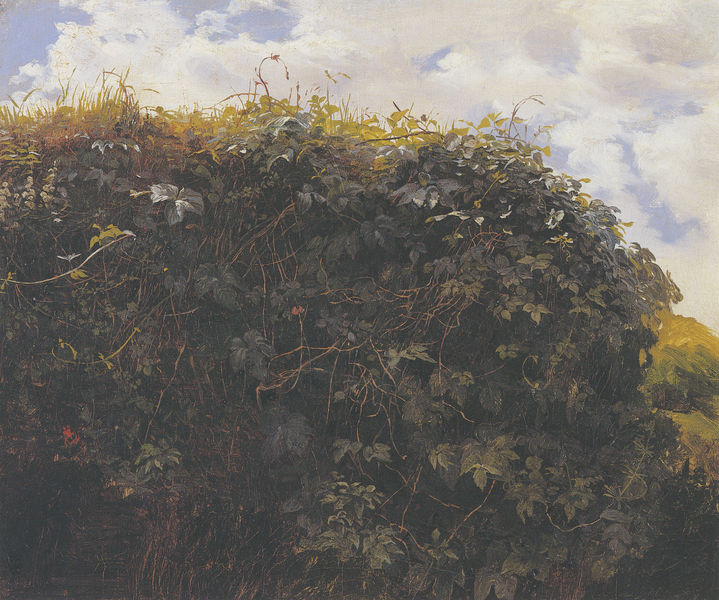
Titel: Sträucher am Hang
Künstler: Johann Wilhelm Schirmer
Standort: Düsseldorf
Institution: Museum Kunst Palast
Schlagwörter: baum, berg, blau, blätter, dunkel, gemälde, himmel, laub, schatten, weiß, wolken, gelb, grün, landschaft, äste, blume, blumen, braun, grau, hell, licht, schwarz, zeichnung, ölbild, blüte, blüten, gras, rasen, rosen, rot, wolke, malerei, wand, öl, erde, gräser, halme, hügel, natur, strauch, zweige, busch, büsche, gebüsch, sonne, realismus, blatt, pflanze, pflanzen, wald, ranken, sommer, naturalismus, abhang, hang, modern, dunkelgrün, farbe, hecke, lila, violett, herbst, romantik, wein, detail, realistisch, ölfarbe, hoch, grashalme, tor, aufsicht, stiele, fotorealismus, wurzel, stengel, durcheinander, kunst, sonnig, wurzeln, efeu, dickicht, blattwerk, dornen, unkraut, weinlaub, büschel, gestrüpp, grashalm, weinblätter, weinranken, gün, gestrüp, mimetisch, wachsen, froschperspektive, schlingpflanzen, bläter, mimesis, unteransicht, weolken, bewachsung, efeur, wolken schatten, rankpflanzen, grasboden